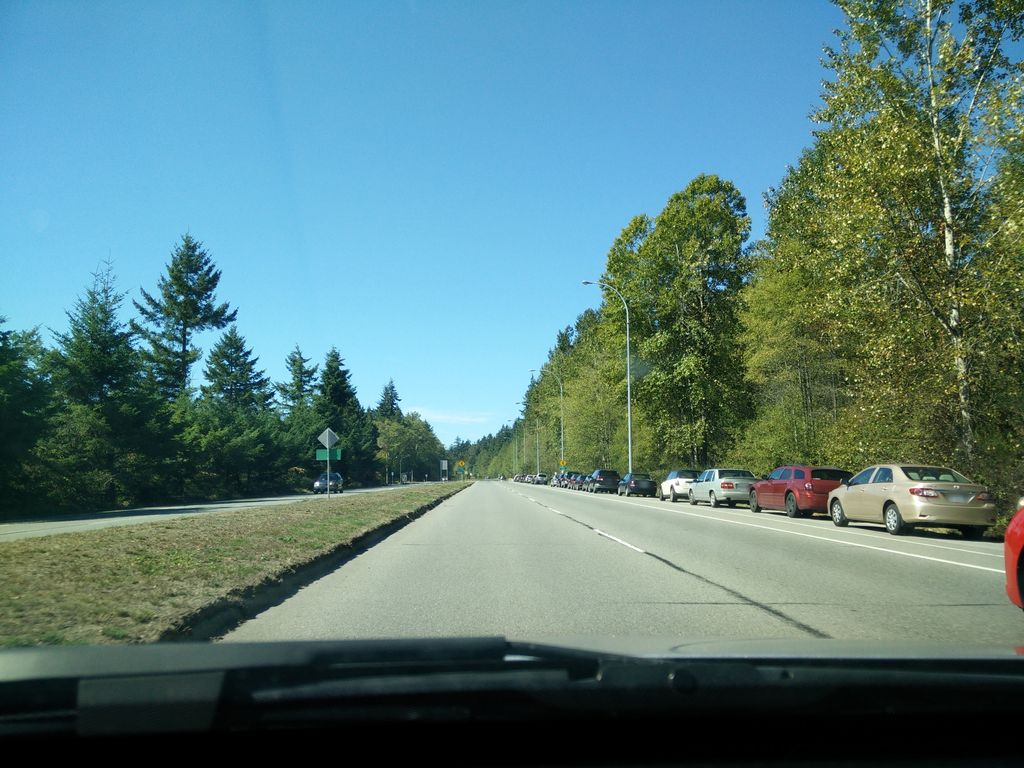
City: vancouver